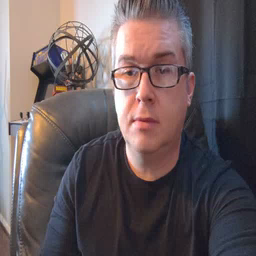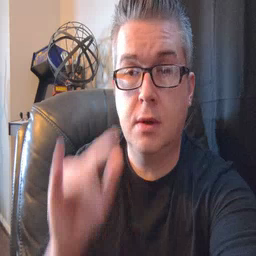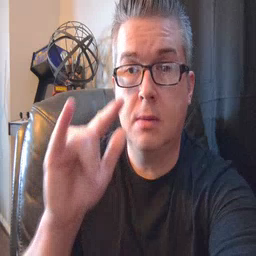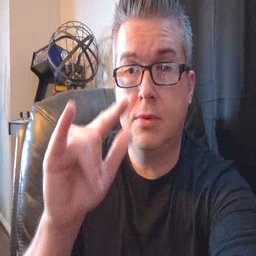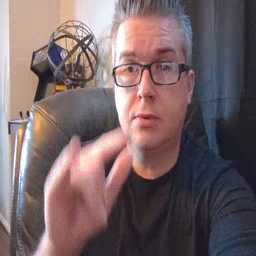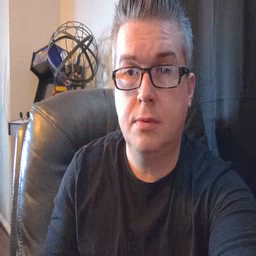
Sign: airplane